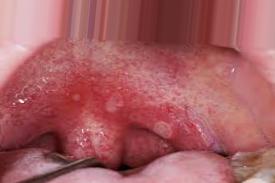
Condition: Mouth Ulcer